Field crop: maize
Growth stage: 2
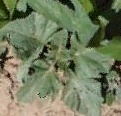
Species: datura